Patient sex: M
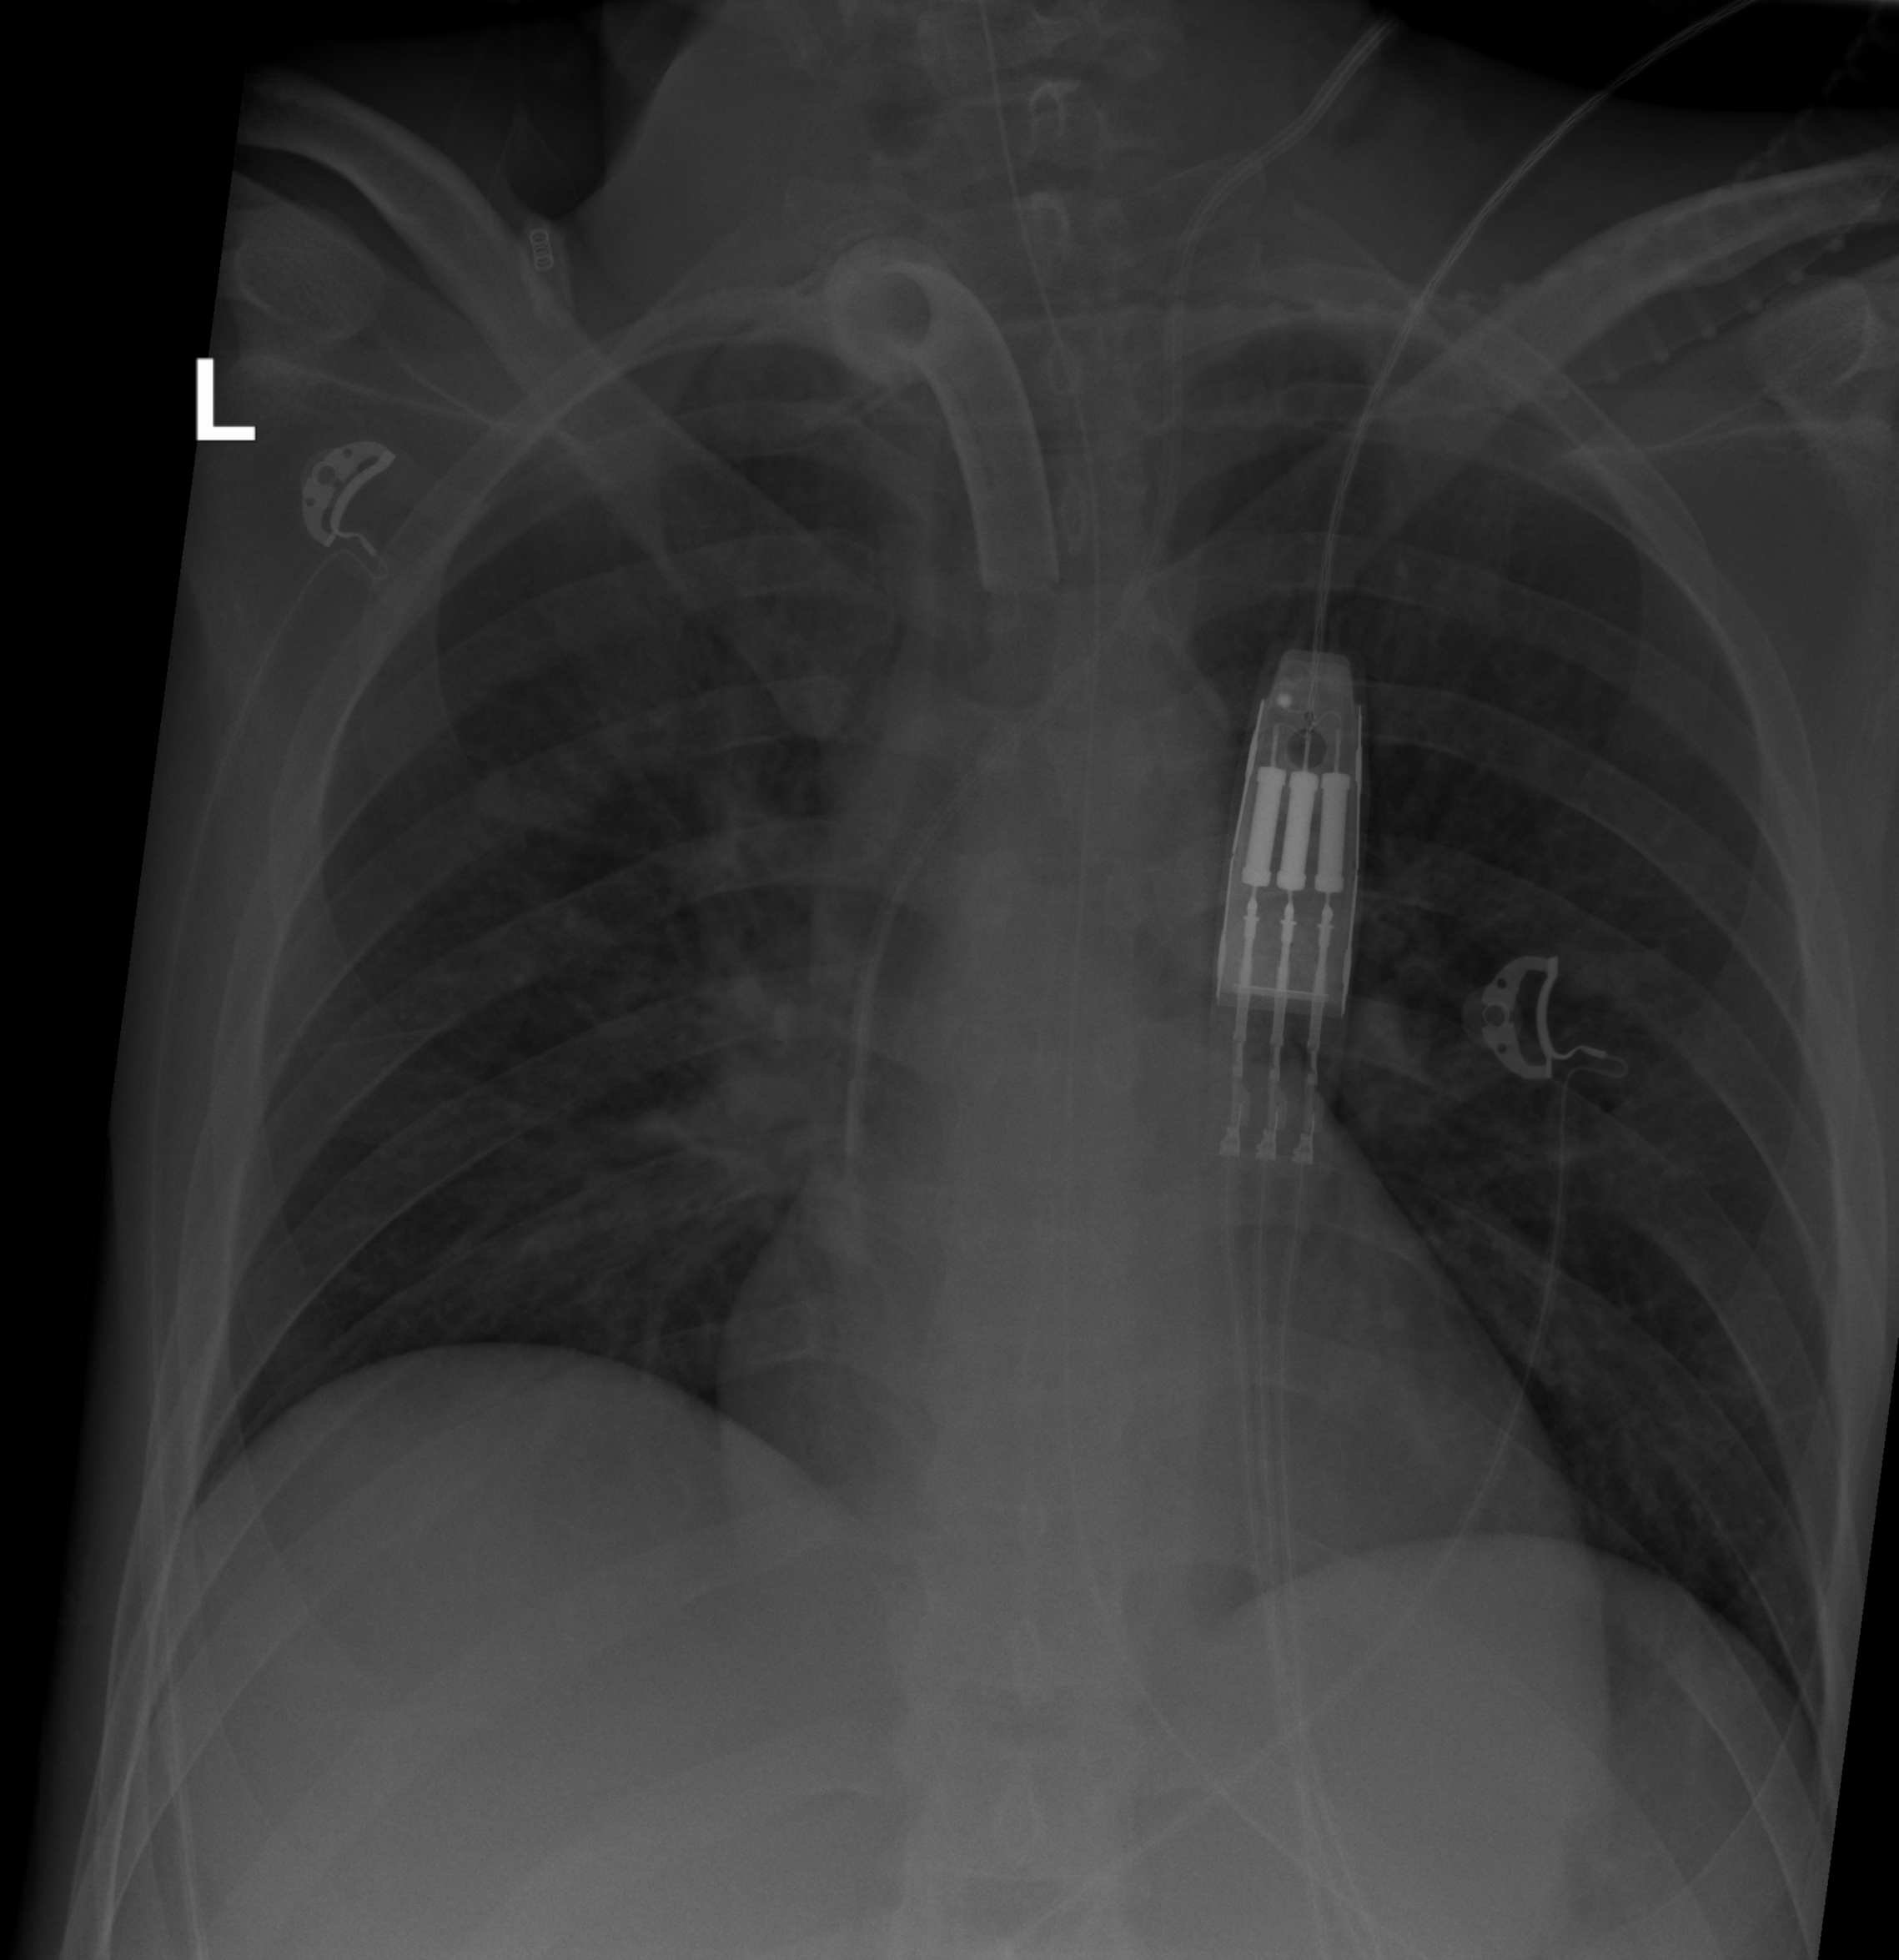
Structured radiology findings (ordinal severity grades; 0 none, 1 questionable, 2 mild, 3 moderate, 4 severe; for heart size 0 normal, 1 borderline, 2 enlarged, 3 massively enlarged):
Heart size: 0
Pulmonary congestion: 2
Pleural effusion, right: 0
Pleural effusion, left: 0
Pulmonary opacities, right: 2
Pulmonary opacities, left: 1
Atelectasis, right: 0
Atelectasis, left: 0